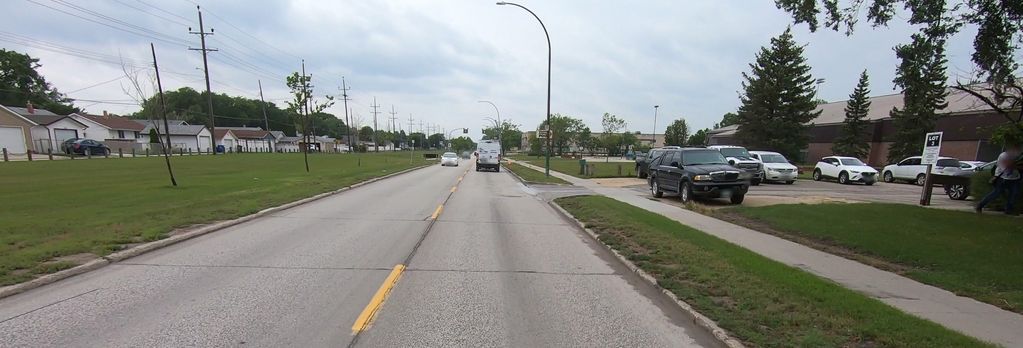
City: winnipeg